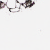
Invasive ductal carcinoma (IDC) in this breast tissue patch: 0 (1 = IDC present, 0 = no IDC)